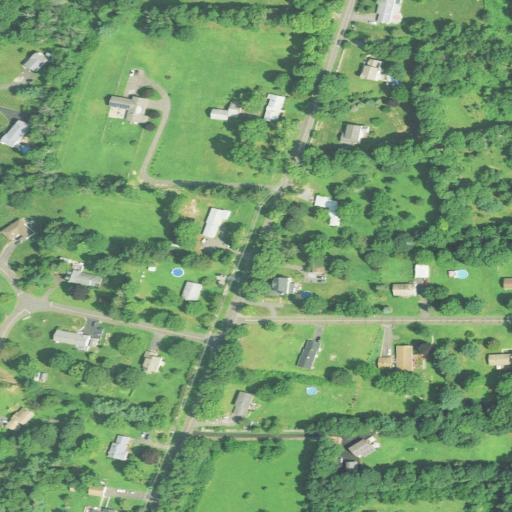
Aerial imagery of mountain in Connecticut named Chestnut Hill containing deciduous forest, low intensity development, mixed forest, pasture, open development, medium intensity development, and grassland